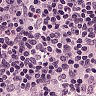
Metastatic tissue present: no